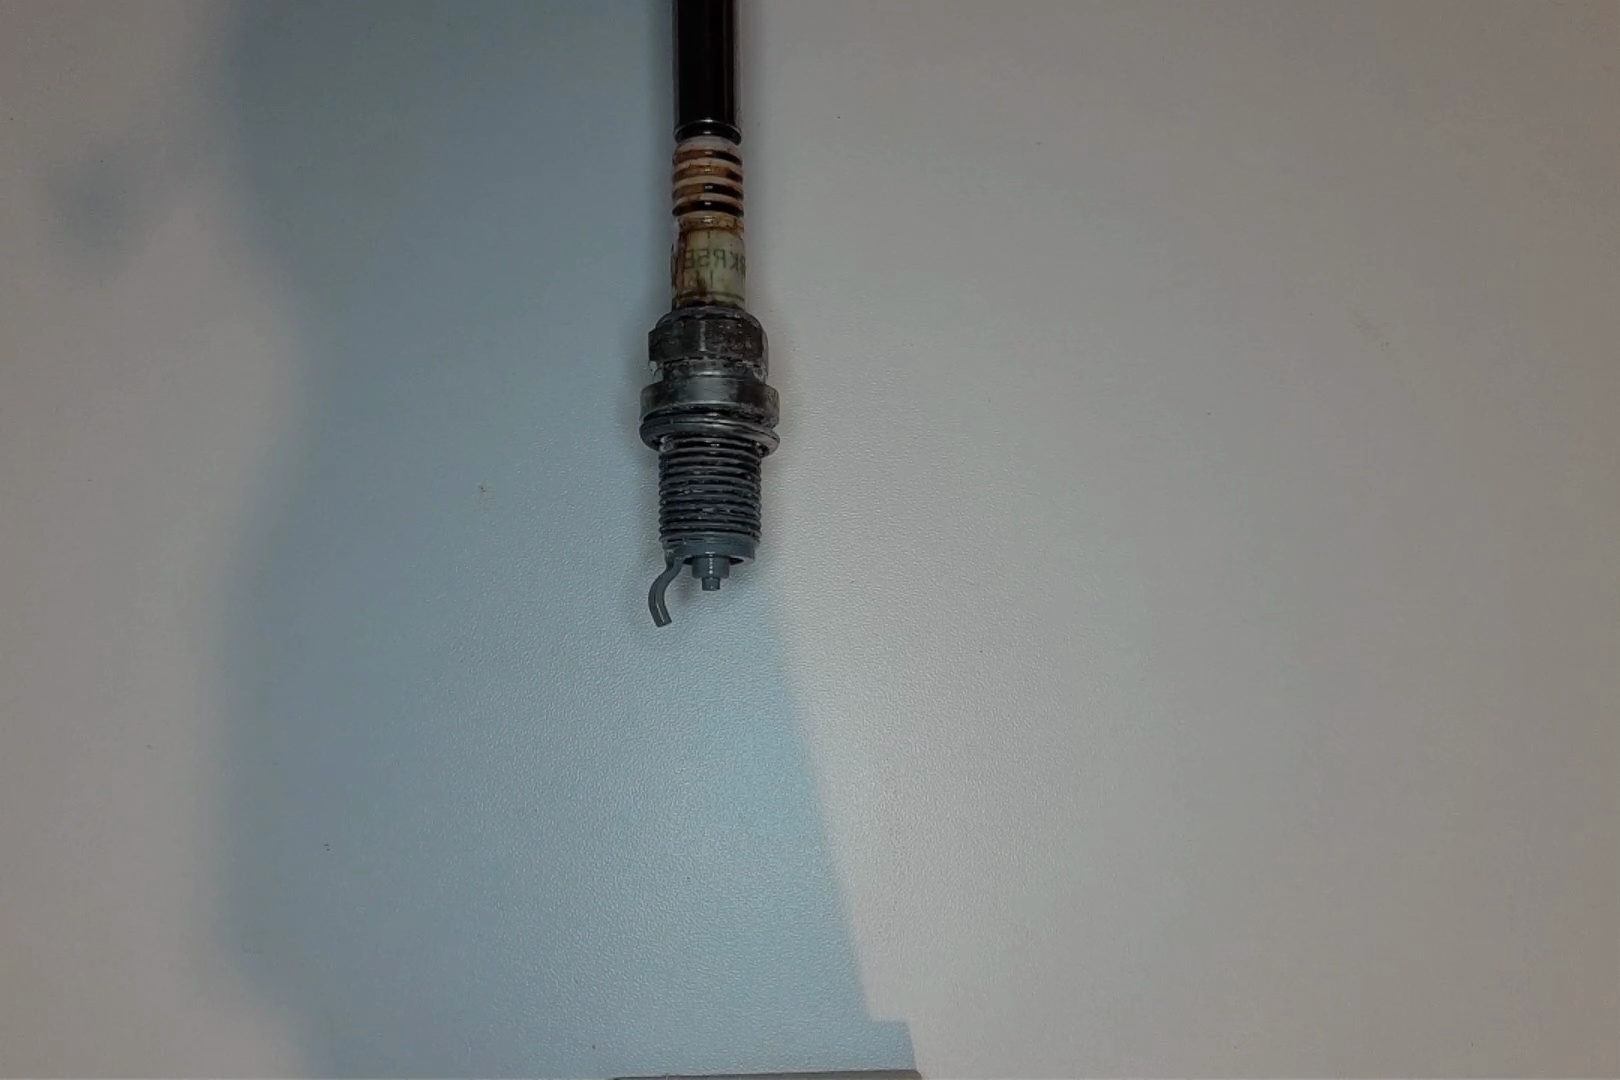
Label: anomaly